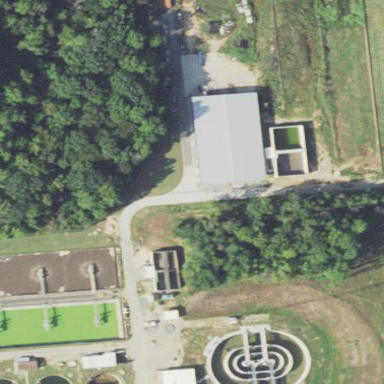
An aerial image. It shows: View of wastewater plant.